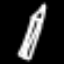
Label: pencil